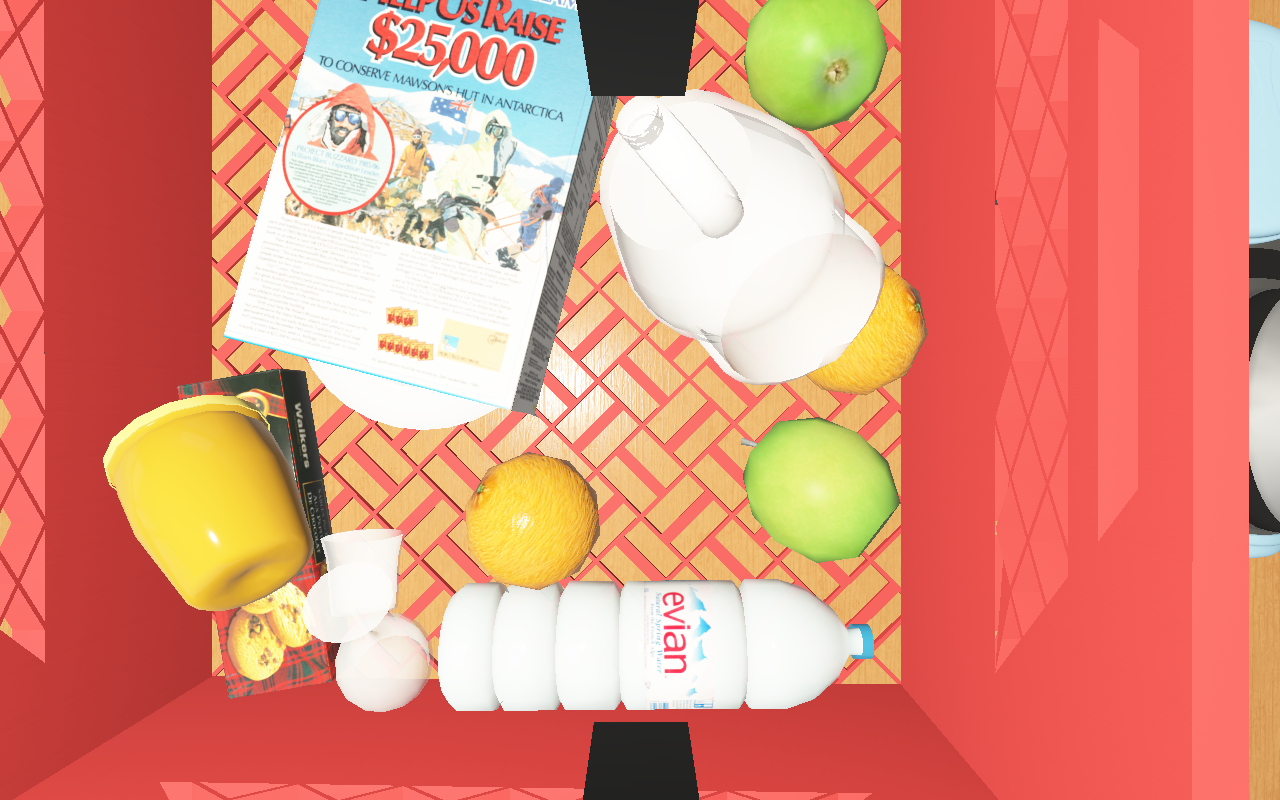
Objects in the scene:
carafe
water bottle
apple
apple
orange
orange
wineglass
honey jar
jam jar
cereal box
cereal box
biscuit box